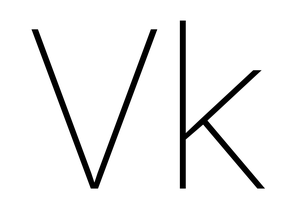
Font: Roboto_Thin